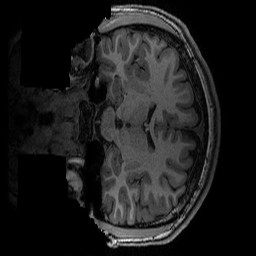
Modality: T1w
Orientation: coronal
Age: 14
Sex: male
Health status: ill
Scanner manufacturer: ge
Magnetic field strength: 3 T
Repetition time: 0.007664 s
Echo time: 0.00342 s